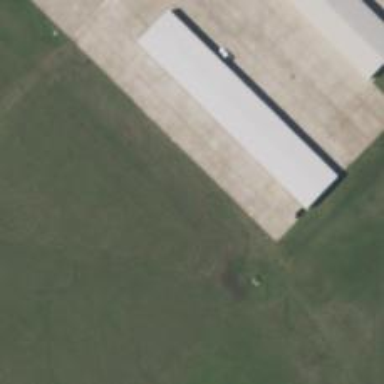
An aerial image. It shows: Building designed as airport hangar.